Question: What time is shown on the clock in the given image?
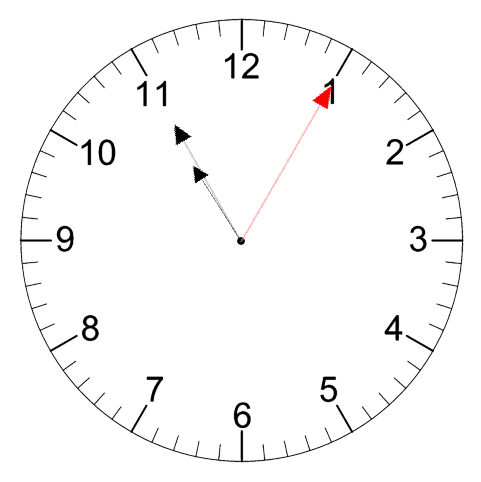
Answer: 10:55:05